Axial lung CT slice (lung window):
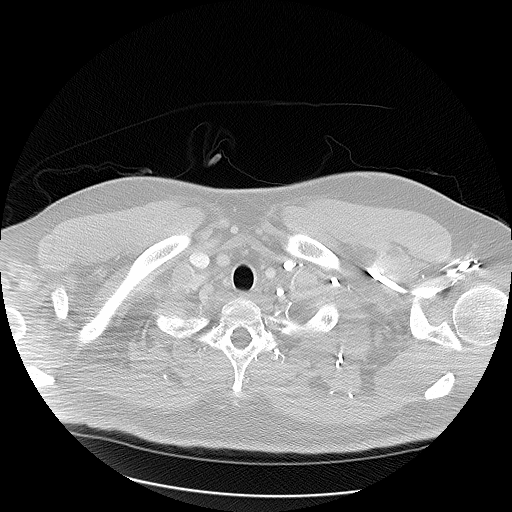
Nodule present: no